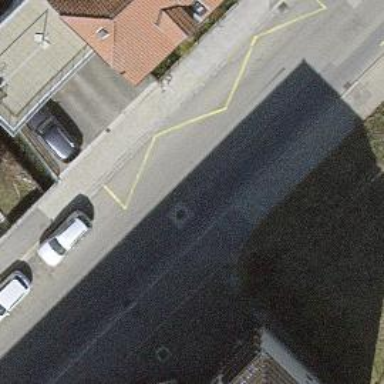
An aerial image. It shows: Bus stop equipped with public transport stop position.